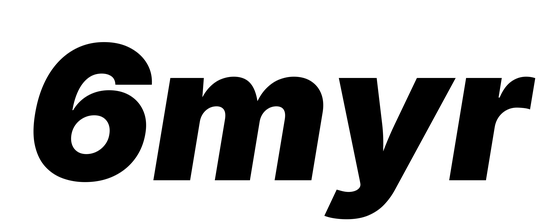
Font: Inter-Italic_Black_Italic